Group 1:
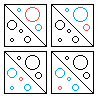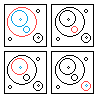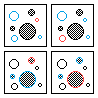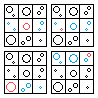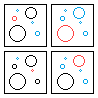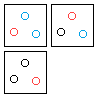
Group 2:
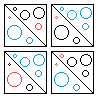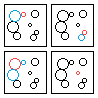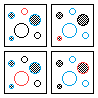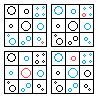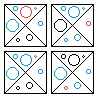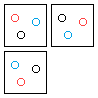
Rule separating the two groups: Transitive vs. non-transitive relations between the red and blue circles.
Comments: Each example in this Bongard Problem consists of mini-panels containing the same arrangement of circles (ignoring colouring). Each mini-panel has a single circle highlighted in red, and possibly some circles highlighted in blue. A strict rule for this Bongard Problem could be something like "If a circle is blue in one mini-panel and red in a second mini-panel, then there are no blue circles in the second mini-panel that weren't already blue in the first mini-panel." The relation interpretation is that a circle is related to the red circle if and only if it is coloured blue.
Author: Jago Collins